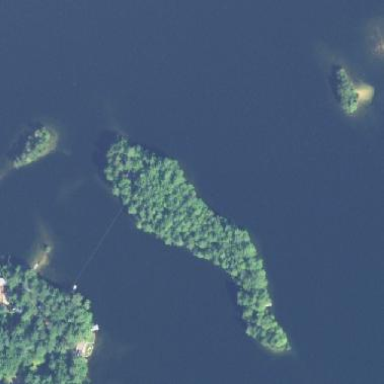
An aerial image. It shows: Islet.